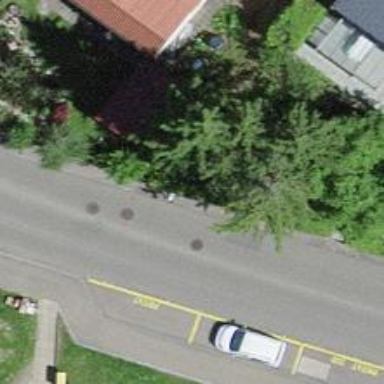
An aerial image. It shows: Bus stop with designated public transport stop position.